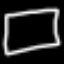
Label: square